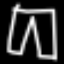
Label: pants